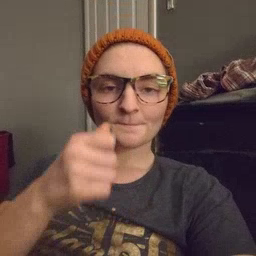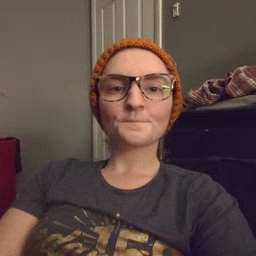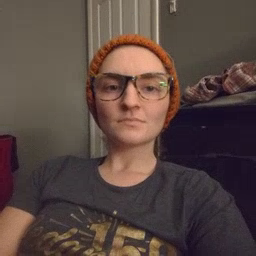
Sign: hide